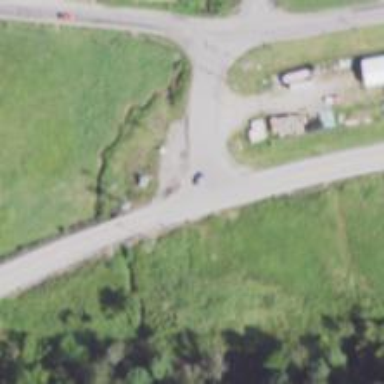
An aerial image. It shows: Stop road.